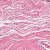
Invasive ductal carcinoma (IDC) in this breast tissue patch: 0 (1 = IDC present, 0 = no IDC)